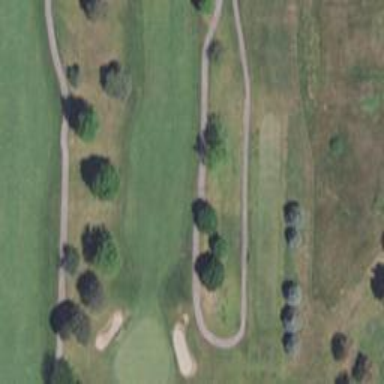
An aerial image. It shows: Path for both roads and golfers.